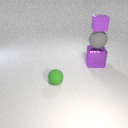
large purple metal cube to the right of small green rubber sphere